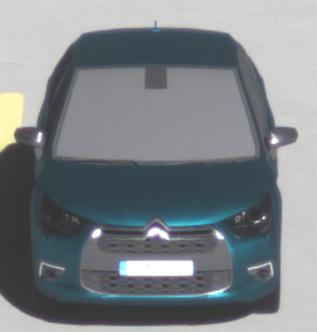
Make: Citroen
Model: DS 4 VTi 120
Detailed model: DS 4
Model produced from: 2011/05
Model produced until: 2015/01
Doors: 5
Color: blue
Road condition: dry road
Daytime: morning or afternoon
Contrast: high contrast